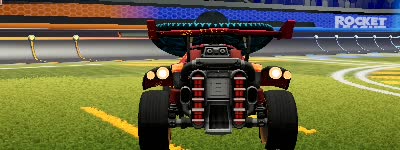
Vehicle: octane